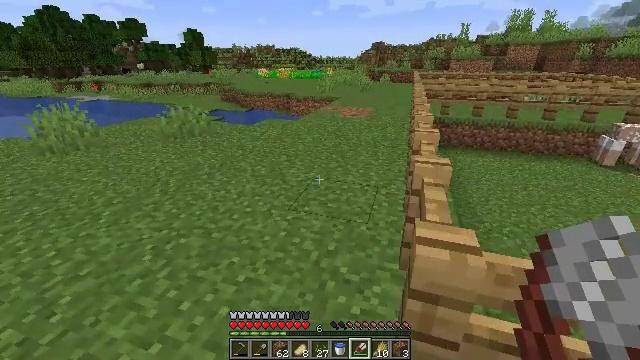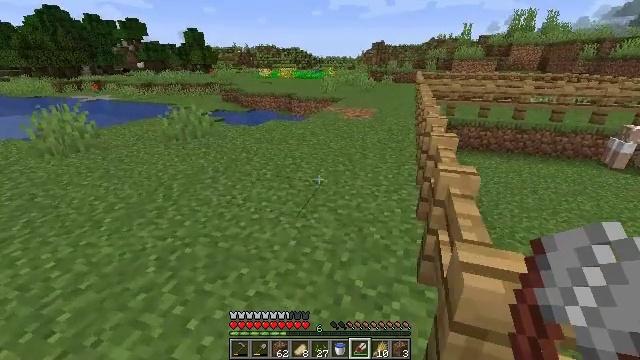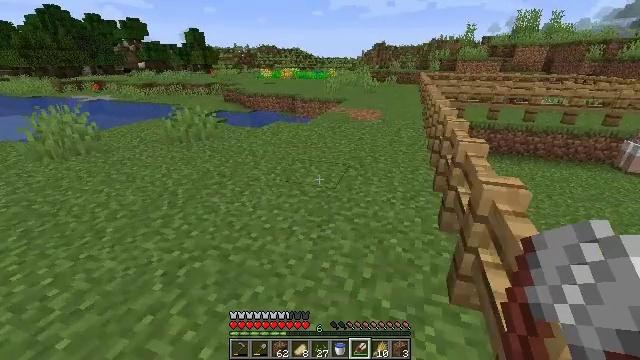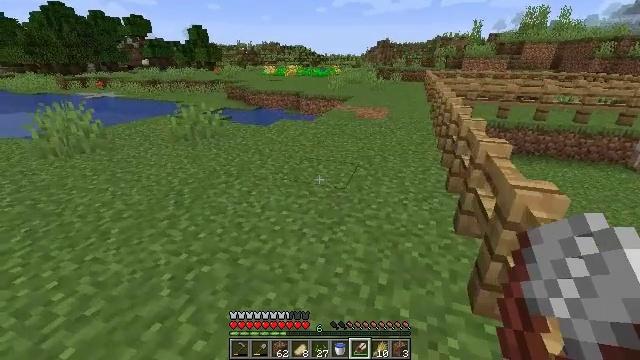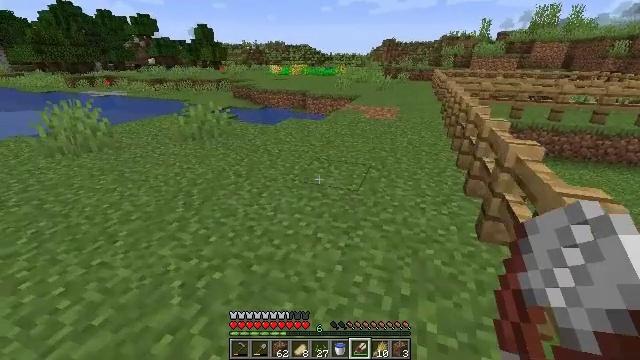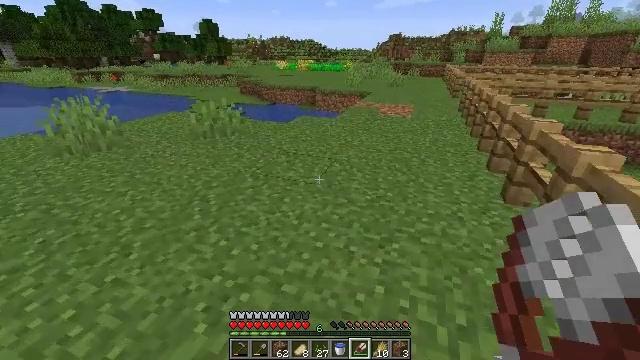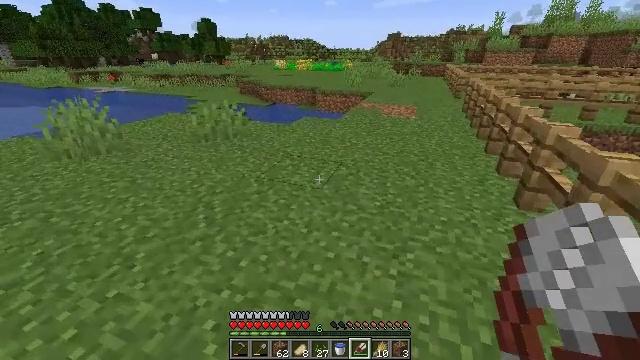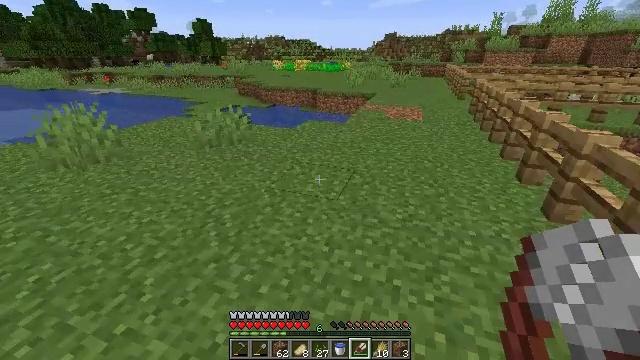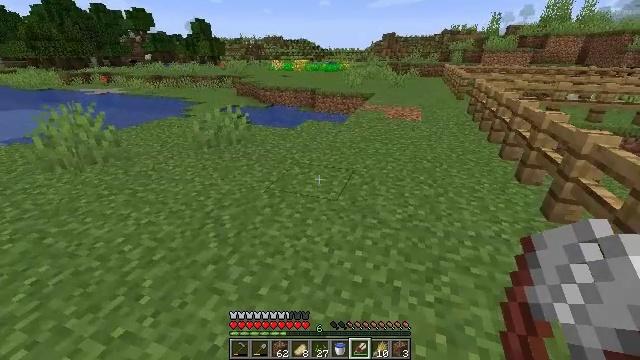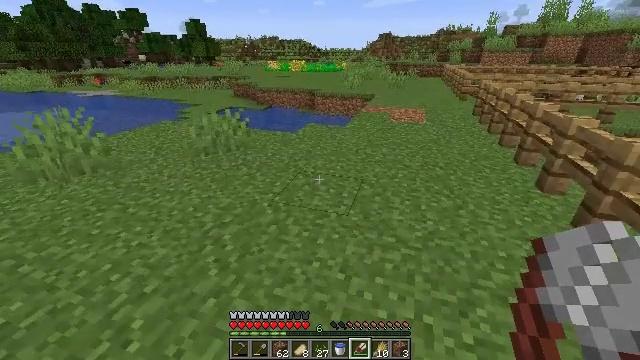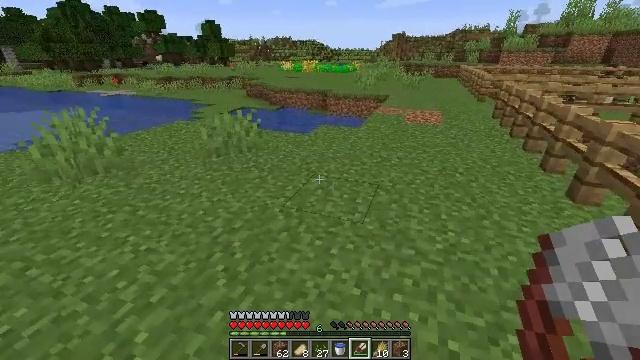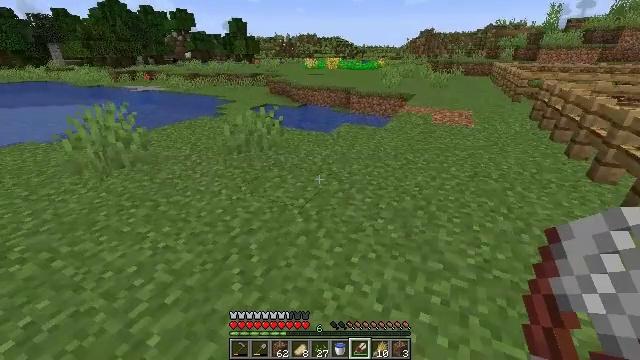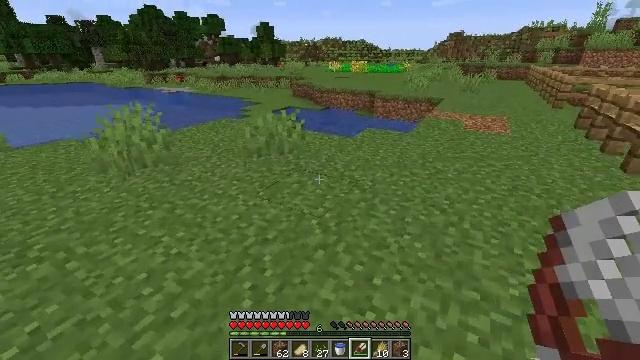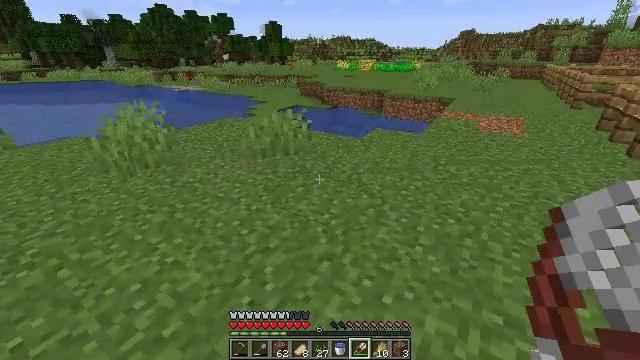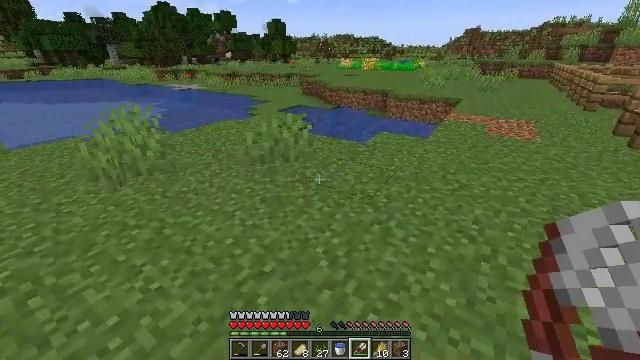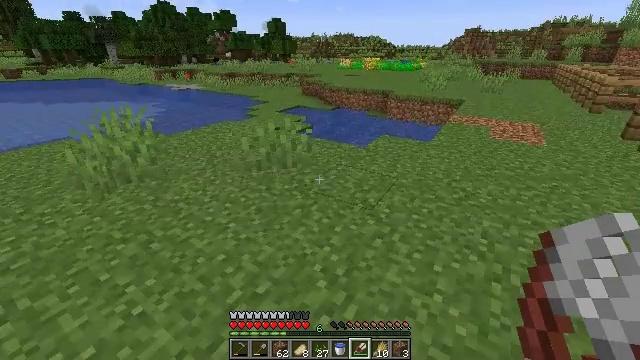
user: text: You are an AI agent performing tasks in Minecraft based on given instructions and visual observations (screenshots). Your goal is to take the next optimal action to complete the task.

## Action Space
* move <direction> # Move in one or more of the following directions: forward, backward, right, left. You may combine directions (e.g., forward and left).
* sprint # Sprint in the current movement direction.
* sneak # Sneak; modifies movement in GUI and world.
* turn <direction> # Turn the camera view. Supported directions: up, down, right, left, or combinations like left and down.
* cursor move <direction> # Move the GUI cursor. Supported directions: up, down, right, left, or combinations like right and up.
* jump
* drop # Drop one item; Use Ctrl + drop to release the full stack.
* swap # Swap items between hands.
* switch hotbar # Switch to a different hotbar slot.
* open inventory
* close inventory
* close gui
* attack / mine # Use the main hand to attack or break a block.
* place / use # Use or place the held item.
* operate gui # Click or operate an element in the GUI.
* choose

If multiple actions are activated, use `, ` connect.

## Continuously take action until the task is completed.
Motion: motion action
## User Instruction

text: Mine the grass in the plains.
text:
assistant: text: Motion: move forward and move left
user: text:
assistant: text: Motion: move forward and move left
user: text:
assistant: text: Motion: move forward and move left
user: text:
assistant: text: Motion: move forward and move left
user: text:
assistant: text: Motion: move forward and move left
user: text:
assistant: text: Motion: move forward and move left
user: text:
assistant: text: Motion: move forward and move left
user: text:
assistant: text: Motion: move forward
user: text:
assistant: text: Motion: move forward
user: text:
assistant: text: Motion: move forward, turn left
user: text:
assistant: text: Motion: move forward, turn left
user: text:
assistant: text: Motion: move forward, turn left
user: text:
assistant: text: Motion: move forward, turn left
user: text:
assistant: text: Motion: move forward
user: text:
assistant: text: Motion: move forward
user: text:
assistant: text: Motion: move forward, turn left
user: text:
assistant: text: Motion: move forward
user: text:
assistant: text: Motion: move forward, turn down
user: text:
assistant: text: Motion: move forward
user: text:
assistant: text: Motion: move forward
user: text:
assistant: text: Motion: move forward, turn left and down
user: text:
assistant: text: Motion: move forward, turn left and down
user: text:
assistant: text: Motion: move forward, turn left, use / place
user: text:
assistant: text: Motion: move forward and move left, turn left, use / place
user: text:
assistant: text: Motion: move forward and move left, use / place
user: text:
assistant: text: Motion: move forward and move left, turn left and down
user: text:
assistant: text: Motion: move forward and move left, turn left and down
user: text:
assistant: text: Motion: move forward and move left
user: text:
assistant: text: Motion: move forward and move left, turn left
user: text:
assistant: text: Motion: move forward